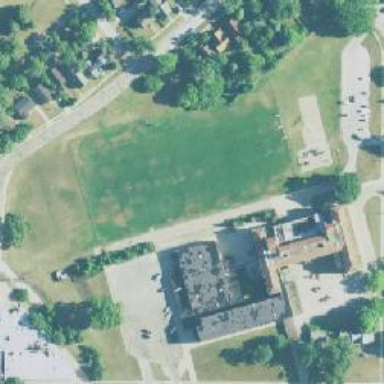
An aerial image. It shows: School.